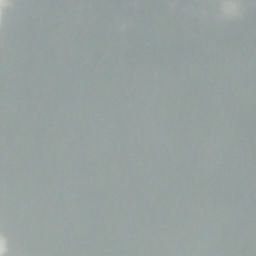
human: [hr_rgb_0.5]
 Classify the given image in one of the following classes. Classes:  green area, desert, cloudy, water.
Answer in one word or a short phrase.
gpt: cloudy